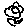
Label: flower